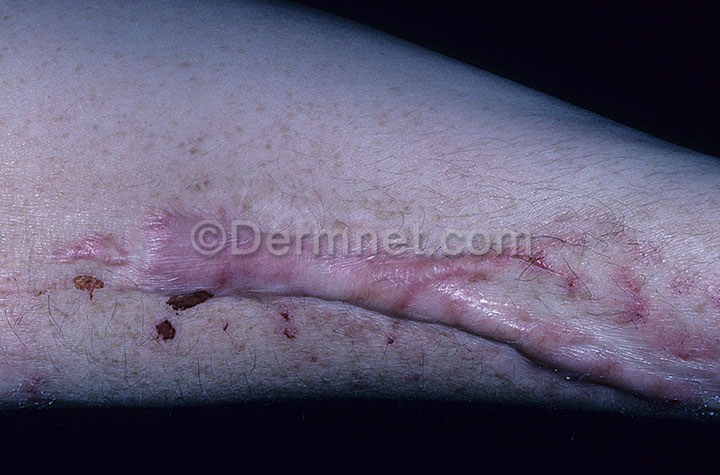
Disease: Seborrheic Keratoses and other Benign Tumors